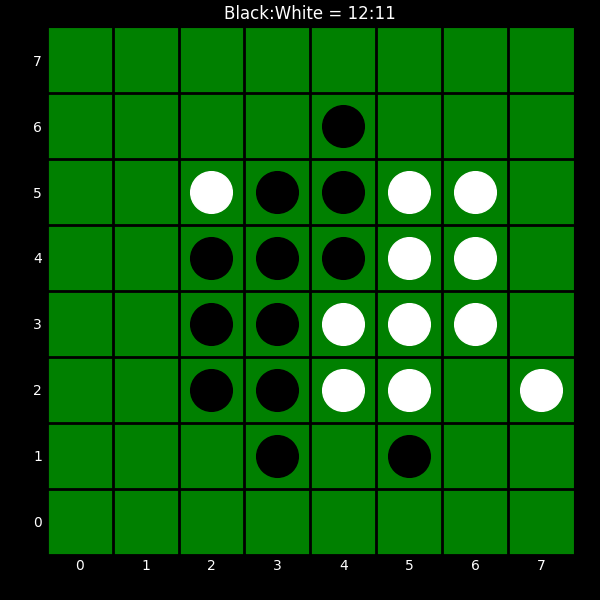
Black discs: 12
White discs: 11